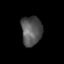
Tissue: skin
Cell type: Epithelial cells
Senescence score: 0.2769
Nuclear area (px): 600
Mean DAPI intensity: 84.033